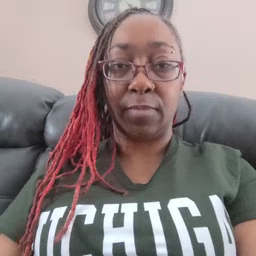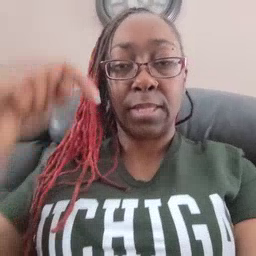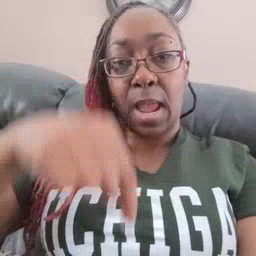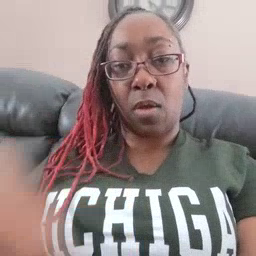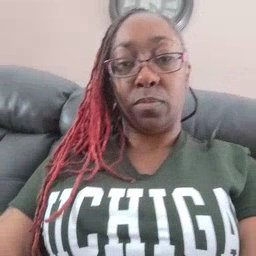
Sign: down